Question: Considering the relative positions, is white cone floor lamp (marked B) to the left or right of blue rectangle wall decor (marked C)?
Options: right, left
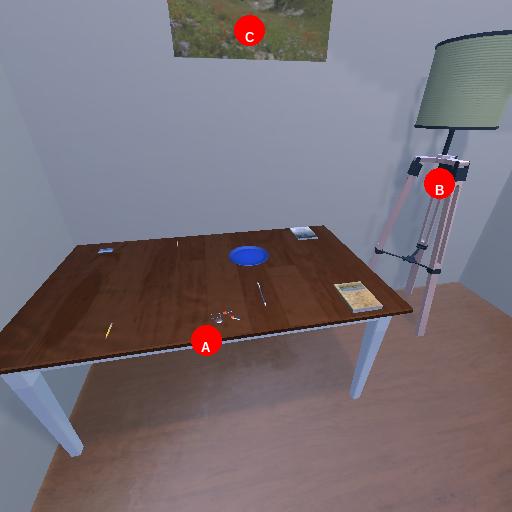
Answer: right